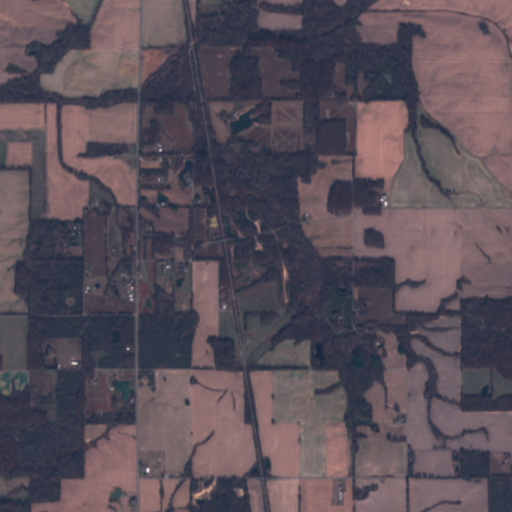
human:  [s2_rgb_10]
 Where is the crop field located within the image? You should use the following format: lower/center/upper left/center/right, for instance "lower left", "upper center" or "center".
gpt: The crop field is located in the lower right of the image.
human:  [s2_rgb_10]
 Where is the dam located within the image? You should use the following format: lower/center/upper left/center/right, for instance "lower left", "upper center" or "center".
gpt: The dam is located in the center of the image.
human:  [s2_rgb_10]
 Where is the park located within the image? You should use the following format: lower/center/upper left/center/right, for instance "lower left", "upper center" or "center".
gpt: The park is located in the center left of the image.
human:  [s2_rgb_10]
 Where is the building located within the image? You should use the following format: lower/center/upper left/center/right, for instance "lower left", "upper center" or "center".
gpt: The building is located in the center left of the image.
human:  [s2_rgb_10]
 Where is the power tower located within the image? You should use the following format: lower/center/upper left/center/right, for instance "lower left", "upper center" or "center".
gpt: There is no power tower in the image.